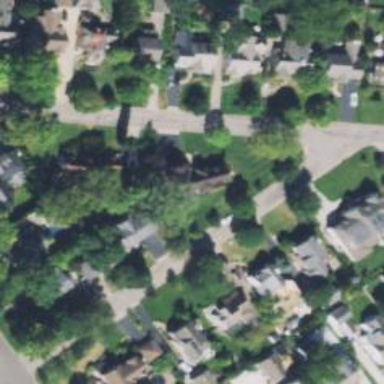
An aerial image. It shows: Residential driveway used as service road.